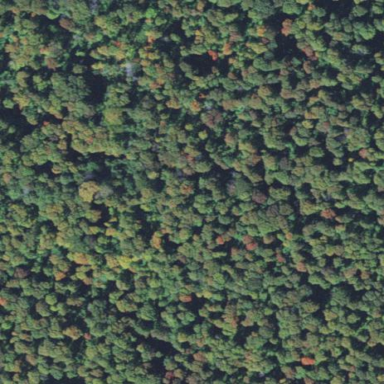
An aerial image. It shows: Commercial forest with dense tree cover.